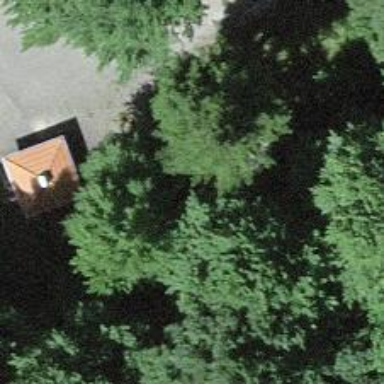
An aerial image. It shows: Picnic table located in leisure land area.